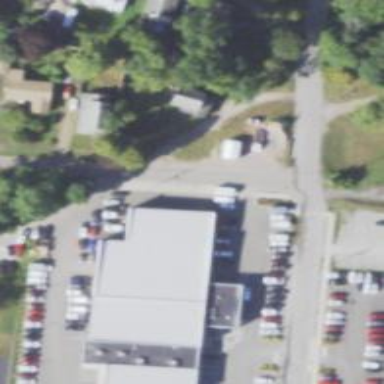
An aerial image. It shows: Building housing car shop.